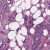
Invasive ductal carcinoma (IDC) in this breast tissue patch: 1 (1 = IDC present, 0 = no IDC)